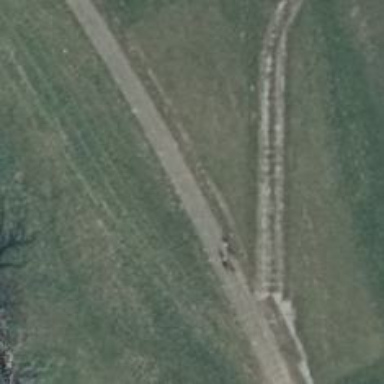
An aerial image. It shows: Track with grade1 tracktype.